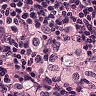
Metastatic tissue present: yes